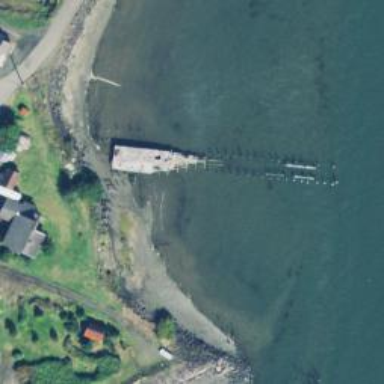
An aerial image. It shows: Ruined man-made pier with pilings resembling natural reef.